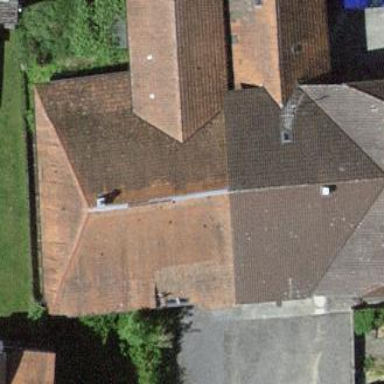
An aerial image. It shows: Farm building.